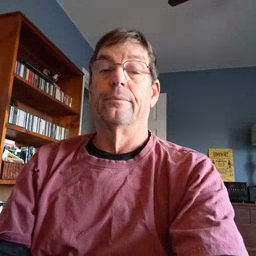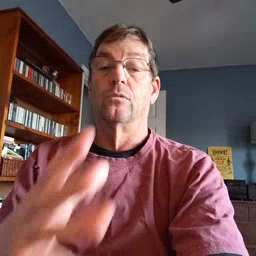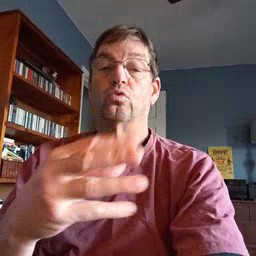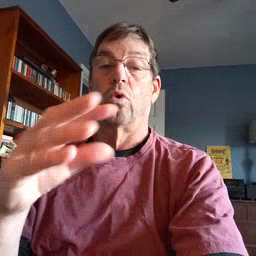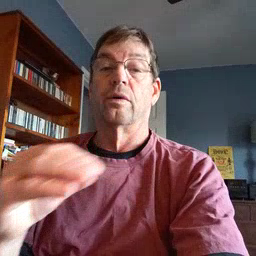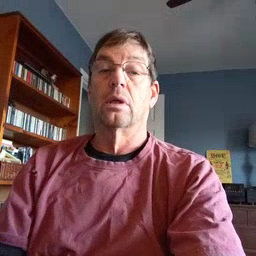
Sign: story